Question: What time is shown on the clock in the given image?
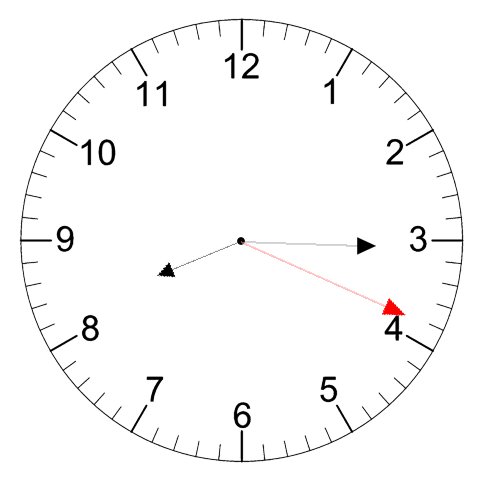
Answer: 08:15:19